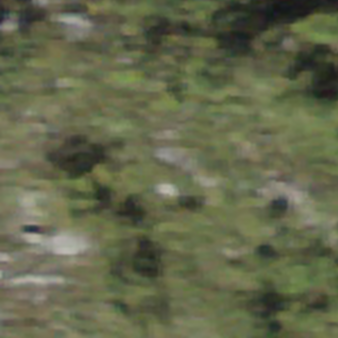
Label: other